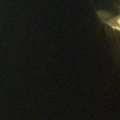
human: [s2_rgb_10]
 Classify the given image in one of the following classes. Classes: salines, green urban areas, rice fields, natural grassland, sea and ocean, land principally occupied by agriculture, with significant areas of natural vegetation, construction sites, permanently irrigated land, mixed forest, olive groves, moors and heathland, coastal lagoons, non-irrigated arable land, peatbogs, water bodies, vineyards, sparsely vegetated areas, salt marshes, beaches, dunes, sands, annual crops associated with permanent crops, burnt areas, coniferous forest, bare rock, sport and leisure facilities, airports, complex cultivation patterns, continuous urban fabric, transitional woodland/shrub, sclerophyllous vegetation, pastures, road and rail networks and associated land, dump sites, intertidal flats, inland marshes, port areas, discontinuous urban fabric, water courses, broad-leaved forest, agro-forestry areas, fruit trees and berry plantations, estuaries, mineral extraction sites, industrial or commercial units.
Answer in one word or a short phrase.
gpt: sea and ocean